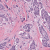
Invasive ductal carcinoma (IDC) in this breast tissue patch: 1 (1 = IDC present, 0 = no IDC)